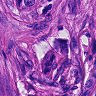
Metastatic tissue present: yes